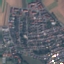
Label: Residential